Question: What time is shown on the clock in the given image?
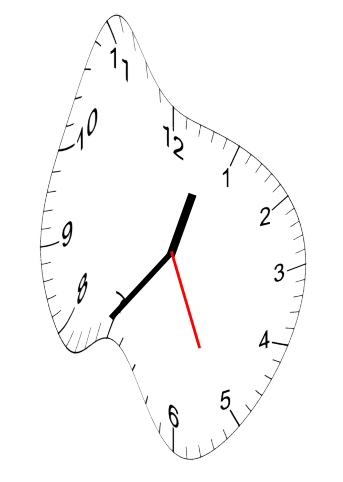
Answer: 12:36:26